Question: I have a MySQL table containing
- -
After generating and overlaying the heatmap on a Google maps or Openstreetmaps, the number of people living with a square mile radius has to be determined at any point on the map wherever the mouse cursor is positioned at.
How do you generate such a heatmap? Is it recommended to use Mapreduce?

## Initial Thoughts
Instead of fully rendering the heatmap server side and serving the image tiles, we can simplify the data by clustering points that are close together into a single point and a weight/bias, then send these smaller dataset of simplified point data (via JSON) to the browser for clientside rendering of the heatmap (using <URL>. Sending lat/lng points instead of image tiles will make the application/website more responsive.
This will also allow us to read the heatmap intensity values directly from Javscript and implement the hover popup box in Javascript/jQuery. Not sure how to do this if we instead had sent the heatmap tiles to the browser.
We probably need to split up the job (processing 100 million data points) into smaller chunks and generate the heatmap across several nodes. This will be done once a month. Having several nodes generate the heatmap makes me think of mapreduce and hadoop, although I have not used them before.
gheat generates the heatmap on-demand, so it will be too slow for our purpose. However we still need a tile server for the heatmap tiles that we pre-render, maybe we can use an OSM tile server.
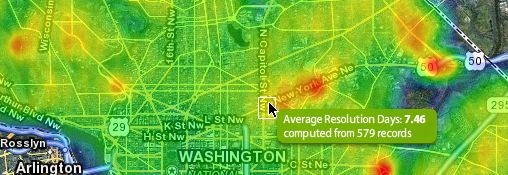
Answer: To answer this we must first consider the sorts of problems map/reduce is well suited for. The best problems for map/reduce are those that can be broken down into small sub-problems that can be solved separately. A good analogy to think about this class of problem might be to consider the SQL 'GROUP BY' construct, which effectively breaks a resultset into multiple chunks and computes an aggregate function on each: if you can imagine solving a problem via a 'GROUP BY' (dataset size notwithstanding) then it is probably a good fit for map/reduce.
Your specific problem requires partitioning the data into geospatial regions and then computing some sort of aggregate for each of these regions. You'll then render these regions as two-dimensional tile images that can be overlaid on a Google Map.
A natural way to approach this then would be to start with a 'map' function that accepts a stream of the rows from your data source, which consist of a geospatial point (lat/long) and a count. The contract for a 'map' function is to emit tuples of the form '(key, value)', so in this case your mapper would need to "simplify" the point to create a key -- that is, to reduce its accuracy so that several neighboring points will share the same value -- and return that value along with the population at the current point. Here is some pseudocode for this:
'''
function map(row):
key = simplify_point(row.point) # implementation of this function TBD by you
emit(key, row.population_count)
'''
This will produce an intermediate dataset with items like the following:
'''
| key | value |
| 37.78,-122.43 | 2303 |
| 37.78,-122.43 | 2009 |
| 37.78,-122.43 | 3001 |
| 37.78,-122.43 | 1238 |
| 37.79,-122.43 | 1343 |
| 37.79,-122.43 | 3005 |
| 37.79,-122.43 | 2145 |
| 37.79,-122.43 | 1536 |
'''
Notice that each distinct key now has multiple values associated with it. The task of the 'reduce' function is to take a set of values with the same key and produce a value that represents that whole group of the data. Without knowing the details of your problem at hand, I'm going to assume that it's sufficient to determine the total population in each group, which we can achieve by simply adding together all of the values. A 'reduce' function receives a key and a of all of the values that had that key in the mapper's output, so our reducer could look as simple as this (again, in pseudocode):
'''
function reduce(key, population_counts):
sum = 0
for value in population_counts:
sum = sum + value
emit(key, sum)
'''
For the example resultset above, this would result in the following final result:
'''
| key | value |
| 37.78,-122.43 | 8551 |
| 37.79,-122.43 | 8029 |
'''
You could then take this smaller set of points and values and render them as areas of different colors on a map, thus creating a visual heatmap.
Although I've used simple integer counts here for simplicity, in practice any type can be used as the value, so you can use instances of a particular class, or arrays, or any other value you can produce given a single row of data at a time. In your screenshot you show a hovertip that gives the number of records that were merged to produce the given datapoint, which you could do by having your reducer not only sum but also simultaneously count the rows, and return both together in some sort of object or data structure.
The above outlines the logical workflow for a map/reduce operation and describes one way to use map/reduce to create a heatmap. I'm sure I didn't solve your problem exactly, but if you can frame your problem within the workflow I described above then it could be a good fit for a map/reduce solution. I've also focused on the theory of map/reduce rather than the specific implementation in Hadoop, but hopefully you can easily map the concepts I've described onto the constructs provided by Hadoop.